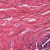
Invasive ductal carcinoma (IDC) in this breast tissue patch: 0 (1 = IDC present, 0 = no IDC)